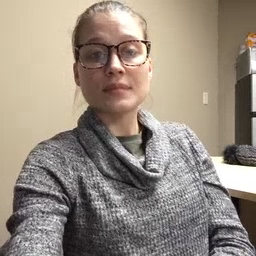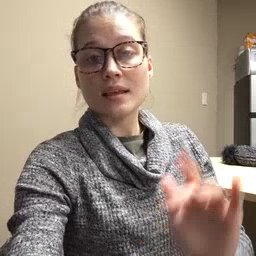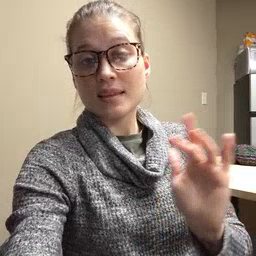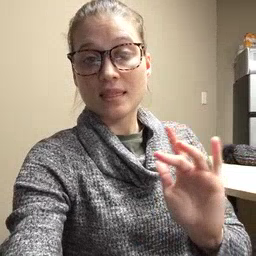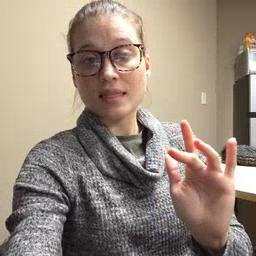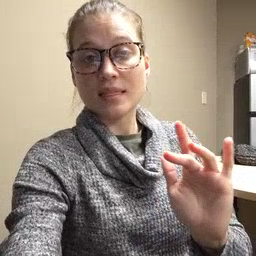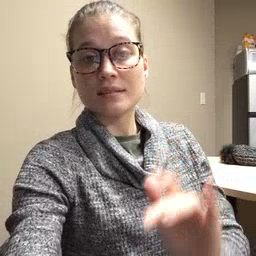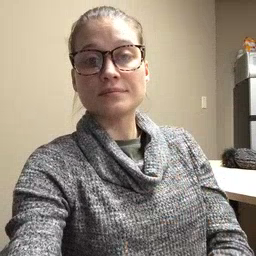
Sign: yucky